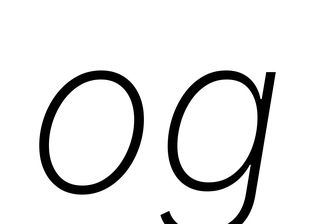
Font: Inter-Italic_ExtraLight_Italic